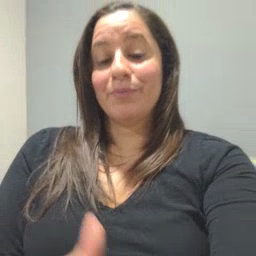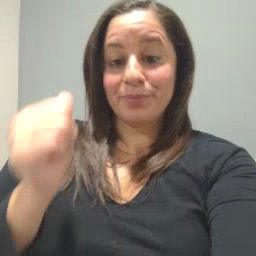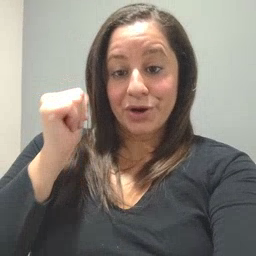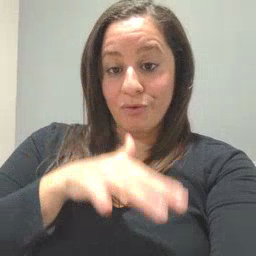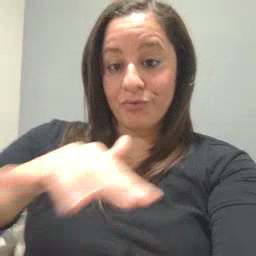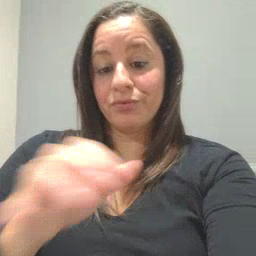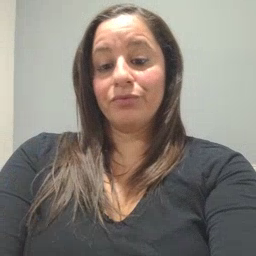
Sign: backyard